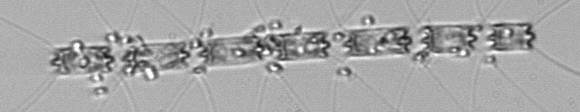
Label: Chaetoceros_didymus_TAG_external_flagellate